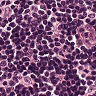
Metastatic tissue present: no